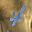
Label: 4